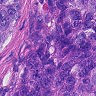
Metastatic tissue present: yes